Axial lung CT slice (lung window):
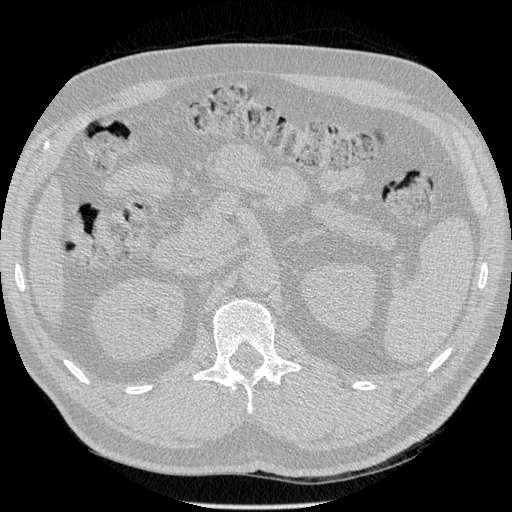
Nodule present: no